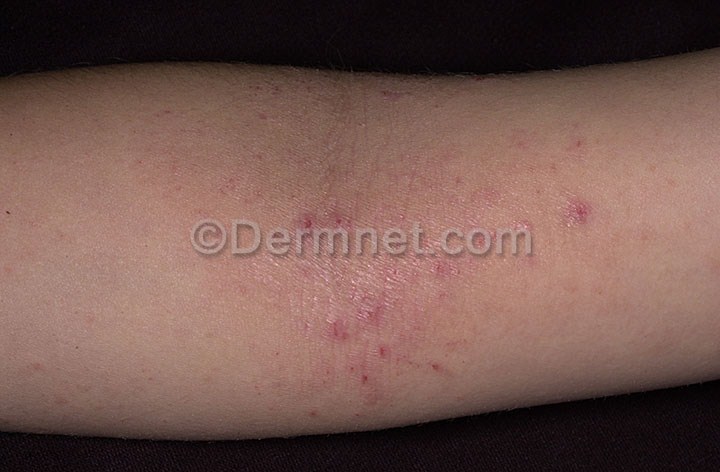
Disease: Atopic Dermatitis Photos